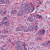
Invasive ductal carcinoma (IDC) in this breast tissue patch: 1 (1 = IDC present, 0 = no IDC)